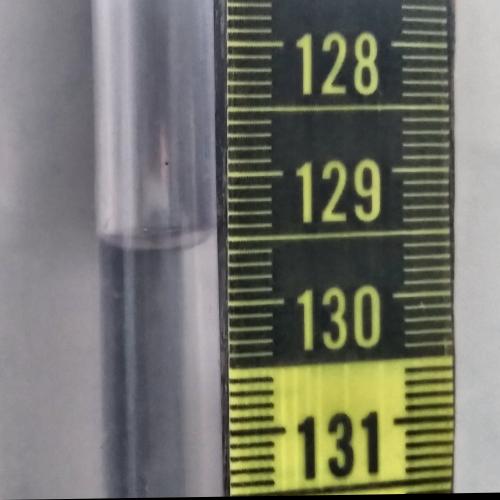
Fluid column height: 129.5 cm